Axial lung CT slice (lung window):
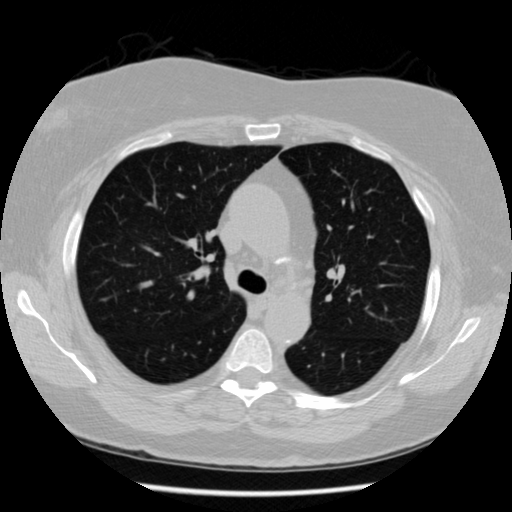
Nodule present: no